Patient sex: M
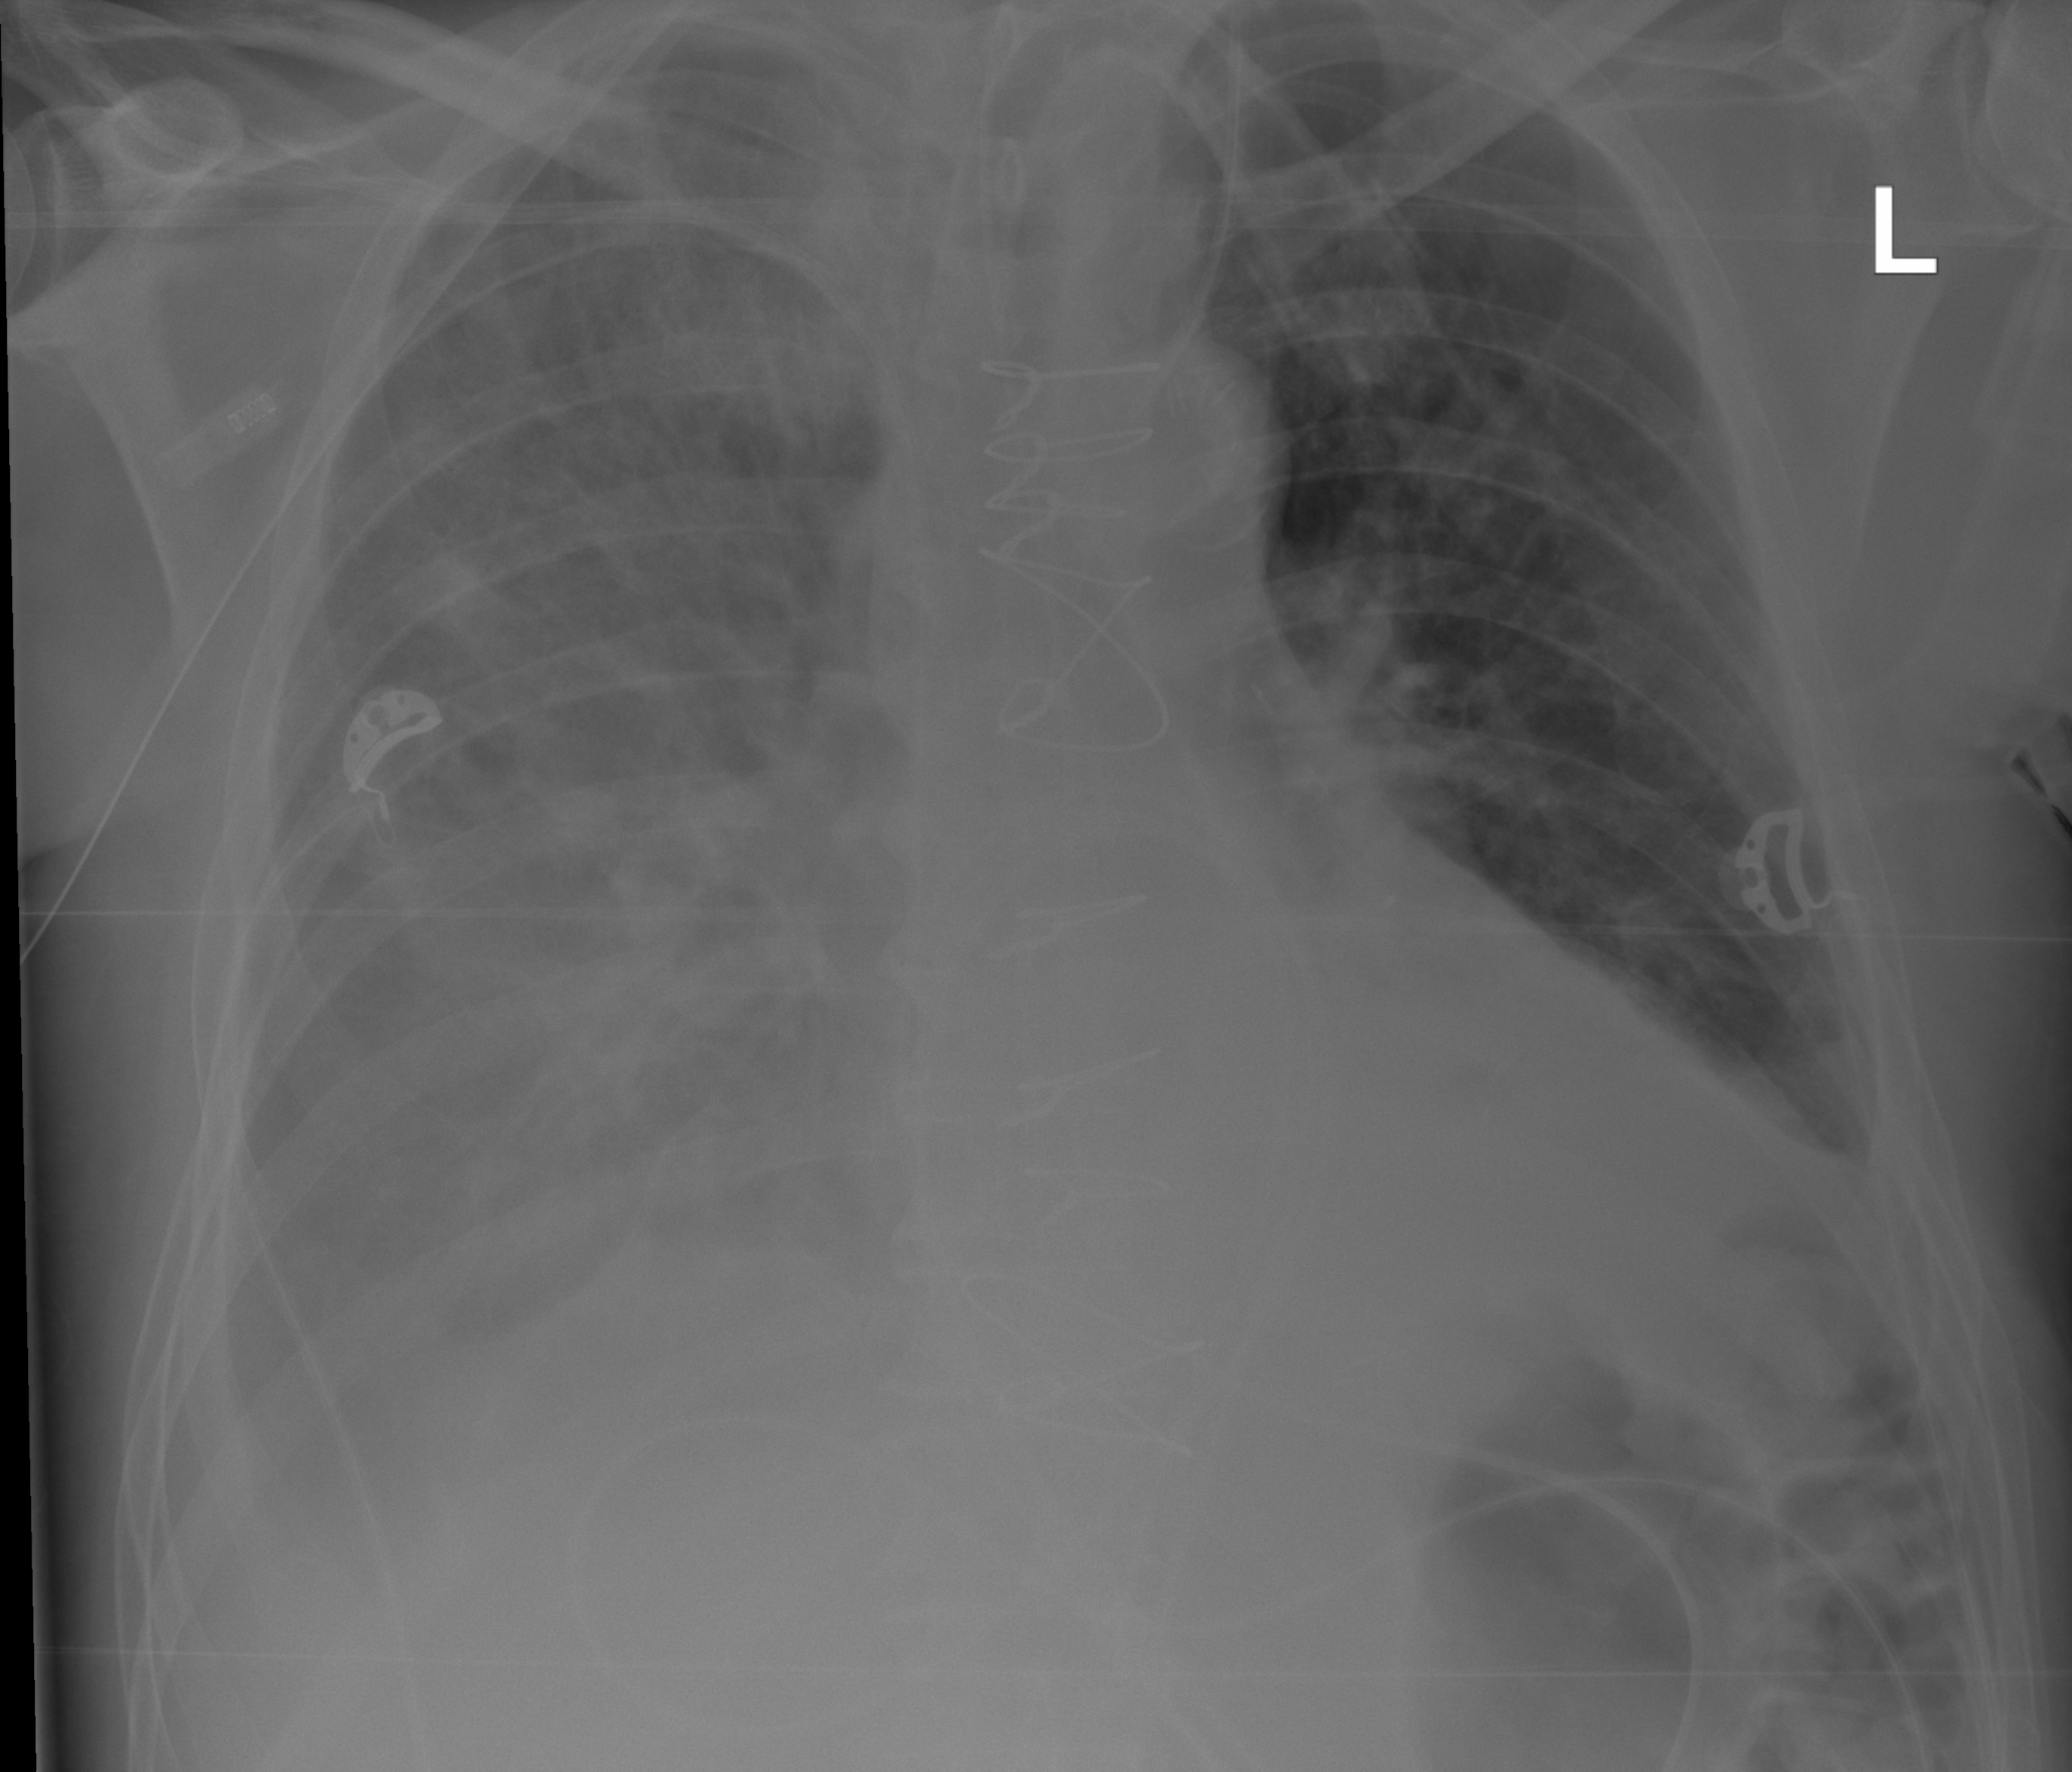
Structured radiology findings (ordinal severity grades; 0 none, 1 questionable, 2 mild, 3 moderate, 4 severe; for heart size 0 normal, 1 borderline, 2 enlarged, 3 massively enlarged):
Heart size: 1
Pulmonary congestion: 0
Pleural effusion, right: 3
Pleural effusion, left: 2
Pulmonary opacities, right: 3
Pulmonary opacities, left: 0
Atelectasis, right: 3
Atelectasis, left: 2